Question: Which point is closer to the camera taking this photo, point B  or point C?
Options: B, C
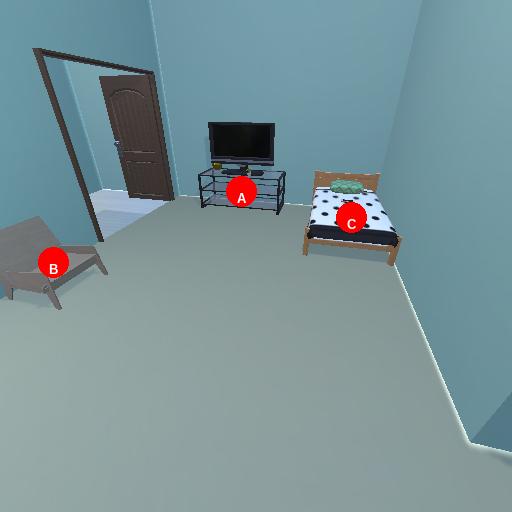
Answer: B